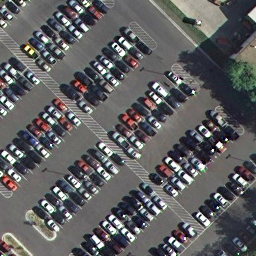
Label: parkinglot